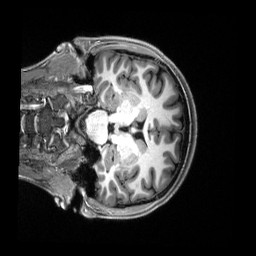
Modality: T1w
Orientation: coronal
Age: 21
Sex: female
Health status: healthy
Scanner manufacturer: siemens
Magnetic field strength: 3 T
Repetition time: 2.5 s
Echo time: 0.00222 s